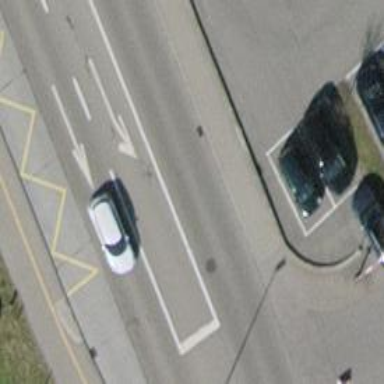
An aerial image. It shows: Secondary road with asphalt surface.